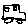
Label: car